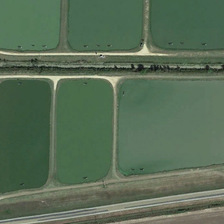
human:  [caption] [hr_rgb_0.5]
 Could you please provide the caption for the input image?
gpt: several almost rectangular ponds are near a road .

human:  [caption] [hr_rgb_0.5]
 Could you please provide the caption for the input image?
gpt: several almost rectangular ponds are near a road .

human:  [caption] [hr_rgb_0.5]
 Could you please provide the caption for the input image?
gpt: several almost rectangular ponds are near a road .

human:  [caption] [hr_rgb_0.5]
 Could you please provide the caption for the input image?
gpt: several almost rectangular ponds are near a road .

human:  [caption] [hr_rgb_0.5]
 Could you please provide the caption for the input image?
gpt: several almost rectangular ponds are near a road .